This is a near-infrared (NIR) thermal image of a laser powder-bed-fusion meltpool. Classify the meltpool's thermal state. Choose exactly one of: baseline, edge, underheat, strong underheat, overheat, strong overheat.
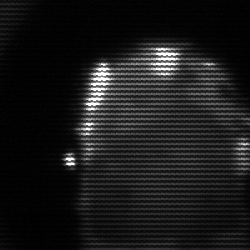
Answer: baseline